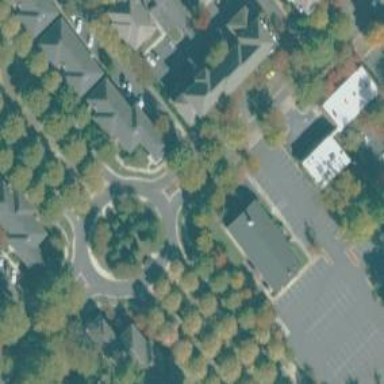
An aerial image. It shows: Roundabout on residential road.